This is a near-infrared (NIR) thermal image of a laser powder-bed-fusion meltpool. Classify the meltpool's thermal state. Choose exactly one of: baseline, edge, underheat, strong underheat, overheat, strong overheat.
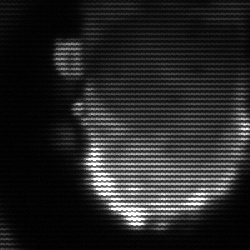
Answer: baseline